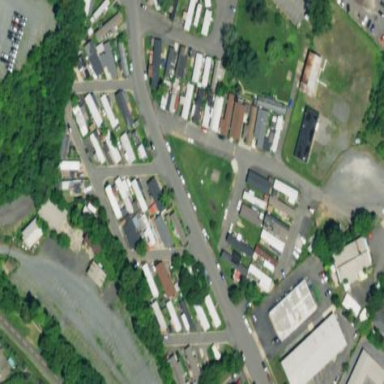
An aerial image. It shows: Residential area designated as trailer park.